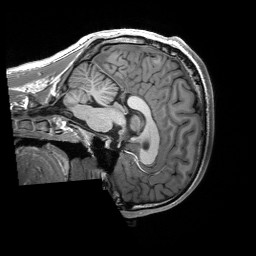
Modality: T1w
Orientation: sagittal
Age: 19
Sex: male
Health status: healthy
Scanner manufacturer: siemens
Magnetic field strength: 3 T
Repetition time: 2.53 s
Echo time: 0.00227 s